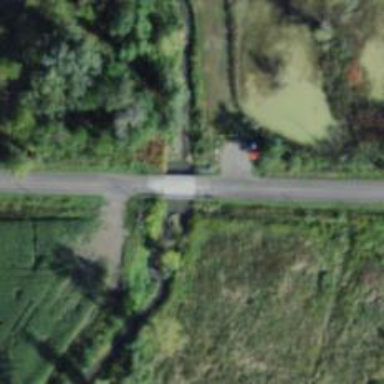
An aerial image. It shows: Residential road with bridge.